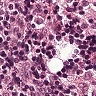
Metastatic tissue present: no